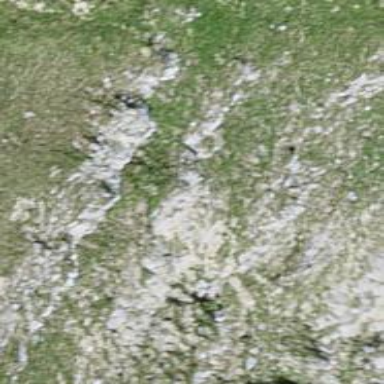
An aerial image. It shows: Cliff in nature.